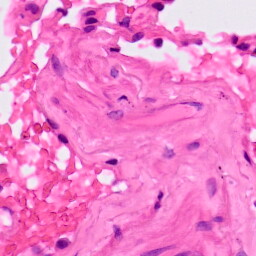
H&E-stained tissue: Lung